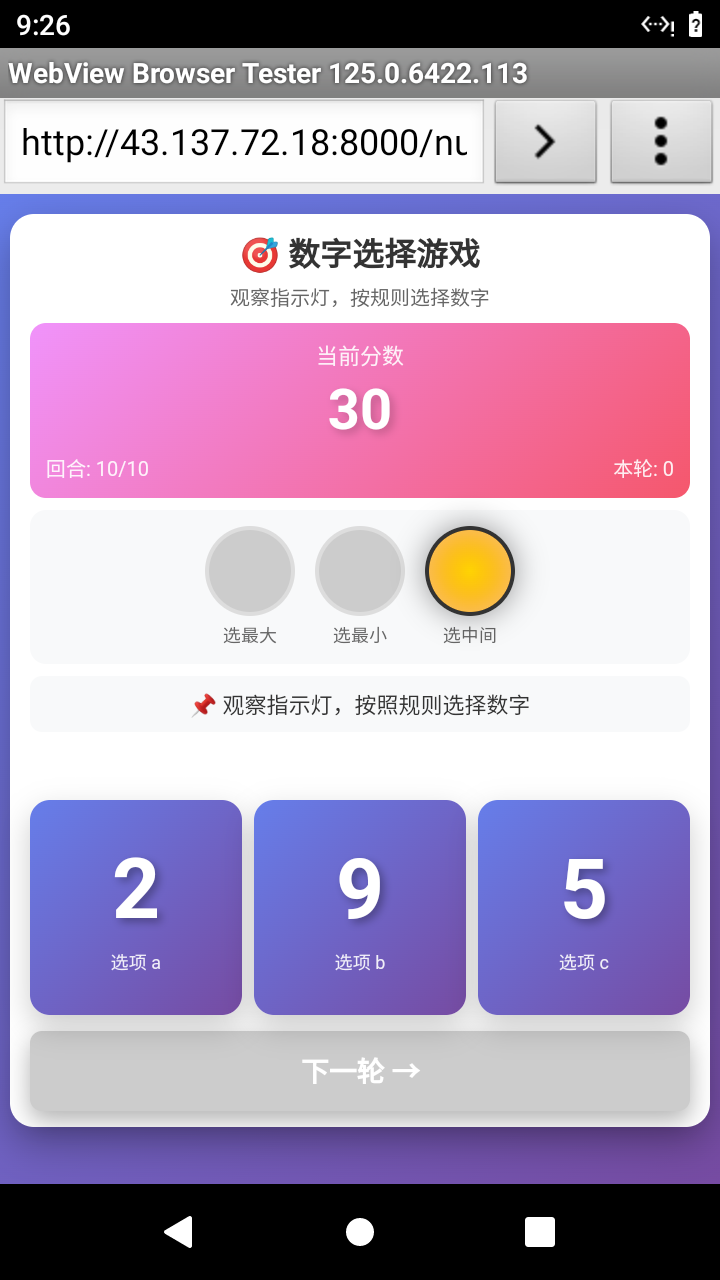

Select the correct number based on the traffic light color.
Answer: 2